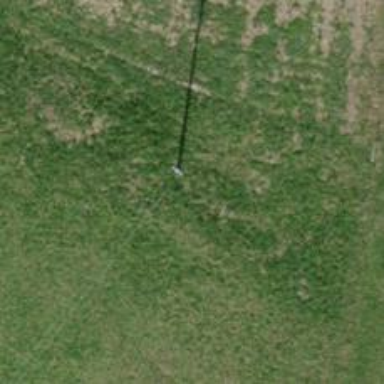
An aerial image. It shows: Minor power line.